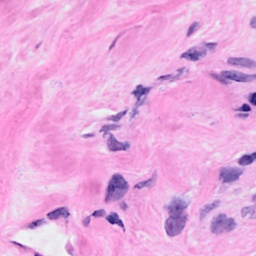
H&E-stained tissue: Breast